Field crop: maize
Growth stage: 2
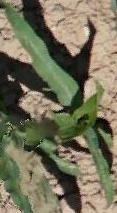
Species: maize